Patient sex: F
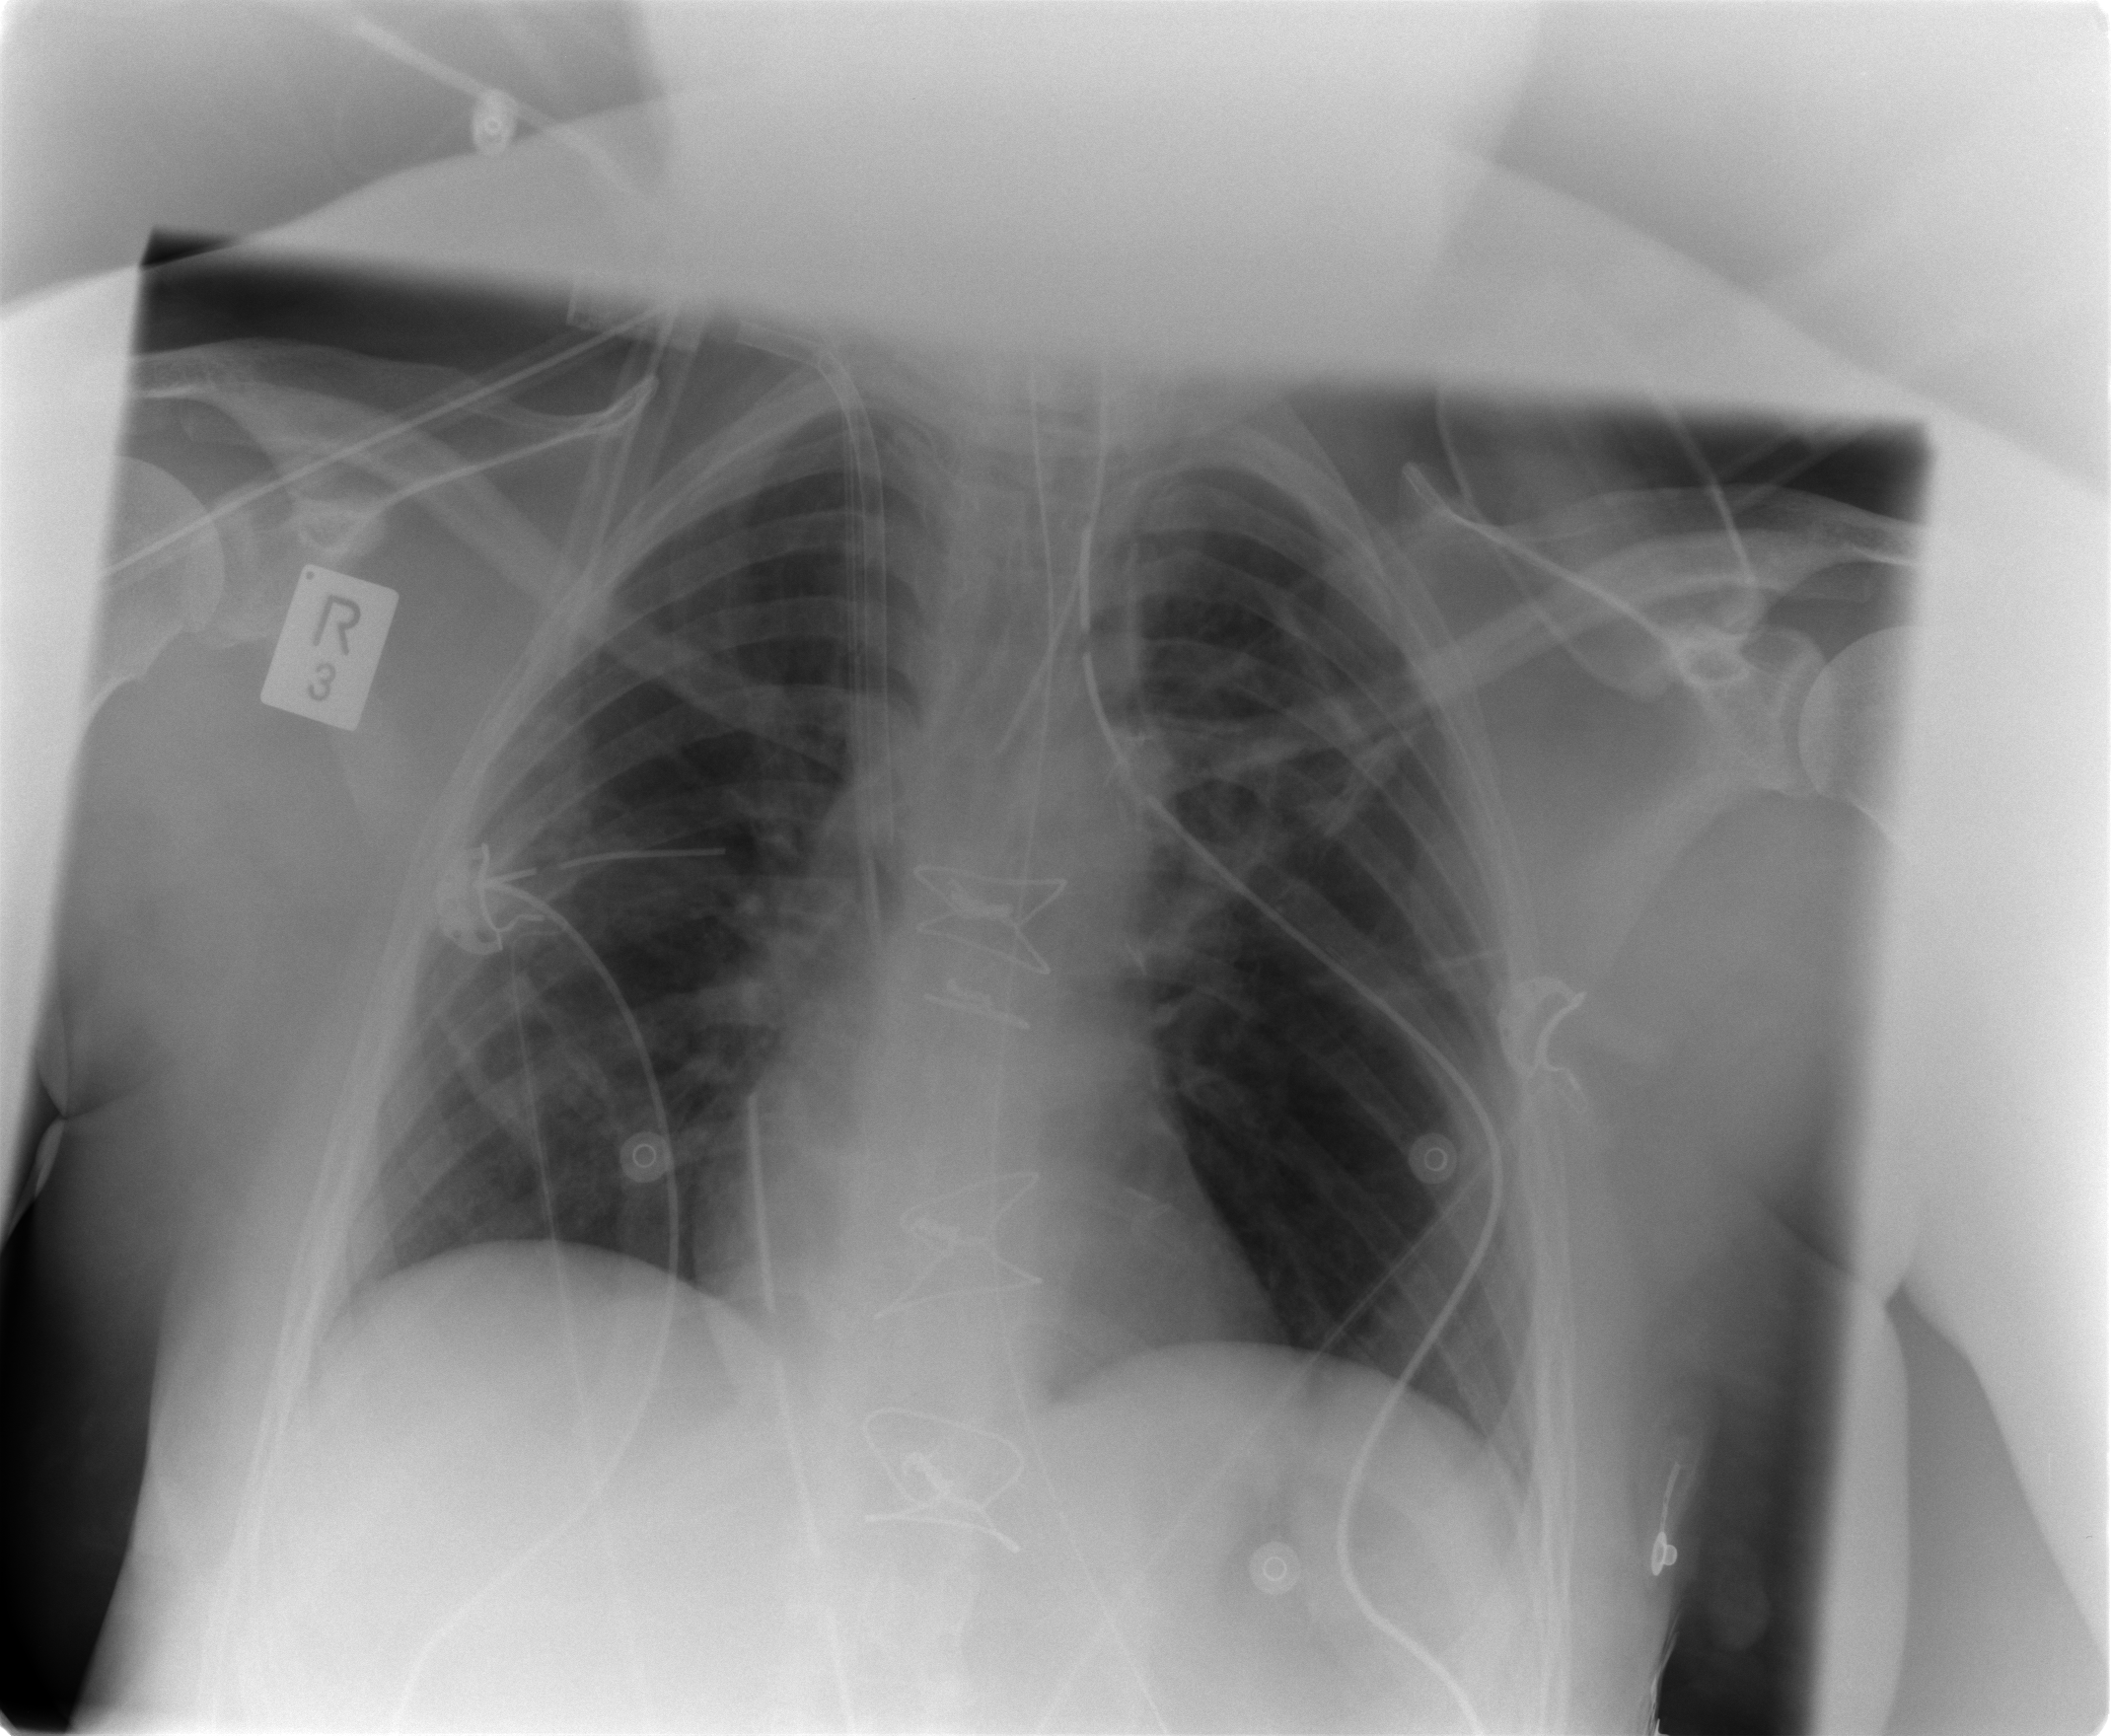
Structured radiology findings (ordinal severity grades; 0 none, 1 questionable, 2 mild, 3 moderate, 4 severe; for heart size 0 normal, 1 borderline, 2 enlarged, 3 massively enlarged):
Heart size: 0
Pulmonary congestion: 0
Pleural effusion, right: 0
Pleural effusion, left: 0
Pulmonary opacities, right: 0
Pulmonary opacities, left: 0
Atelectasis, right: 1
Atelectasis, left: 2